Question: In SQL Server, I've the following design:

Is it 100% sure that the first condition from the OR statement in a JOIN will be executed first ? So that the following SQL statement will result in the green result?
'''
SELECT P.Name, D.Percentage
FROM Personnel P
JOIN Department D ON
P.Dep_Code = D.Code AND
(P.SubDep_Code = D.SubCode OR D.SubCode = '*')
'''
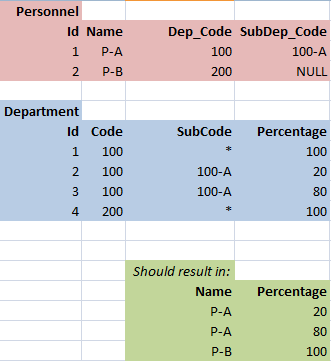
Answer: > Is it 100% sure that the first condition from the OR statement in a
JOIN will be executed first ?
No. There is no guaranteed order of evaluation and even if there where the entire expression would still evaluate to the same value and would not influence what rows are matched in the join.
Your query will give this result:
'''
Name Percentage
---------- -----------
P-A 100
P-A 20
P-A 80
P-B 100
'''
I guess you are looking for something like this.
'''
select P.Name,
coalesce(D1.Percentage, D2.Percentage) as Percentage
from Personnel as P
left outer join Department as D1
on P.Dep_Code = D1.Code and
P.SubDep_Code = D1.SubCode
left outer join Department as D2
on P.Dep_Code = D2.Code and
D2.SubCode = '*'
where coalesce(D1.Percentage, D2.Percentage) is not null
'''
You can try the queries here using SQL Server 2008. <URL>